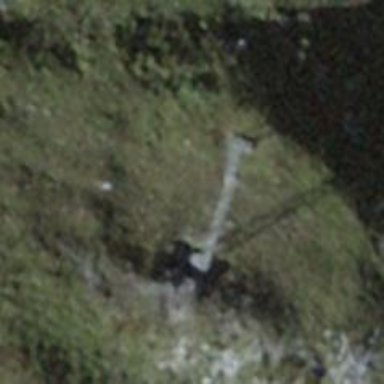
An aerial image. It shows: Pylon used for aerialway.